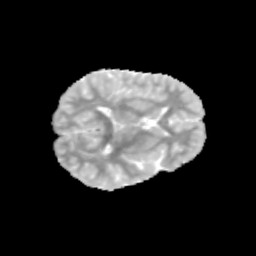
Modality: MD
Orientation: axial
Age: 11
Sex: male
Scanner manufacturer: siemens
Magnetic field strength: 3 T
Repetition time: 3.8 s
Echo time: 0.07 s